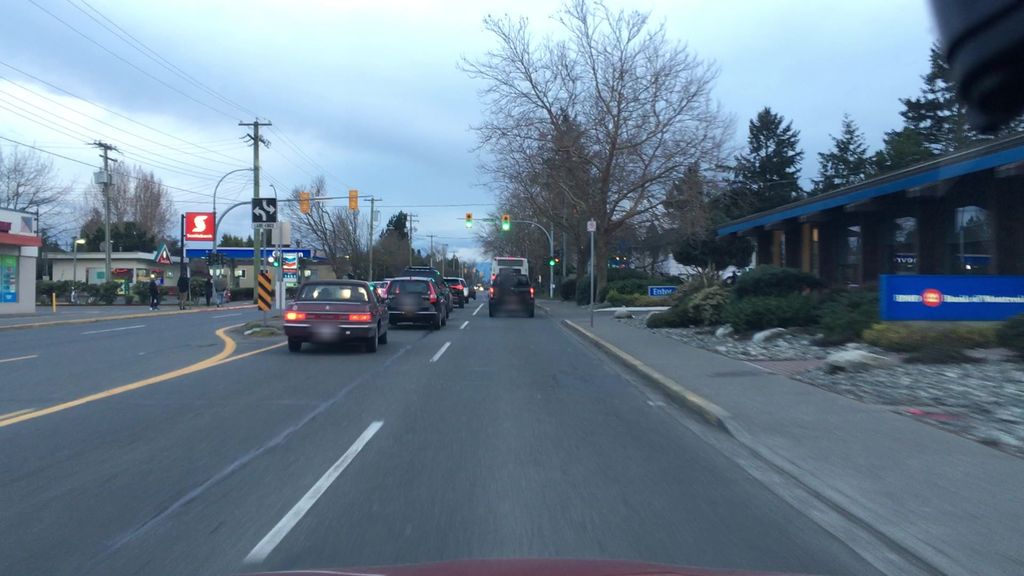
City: victoria